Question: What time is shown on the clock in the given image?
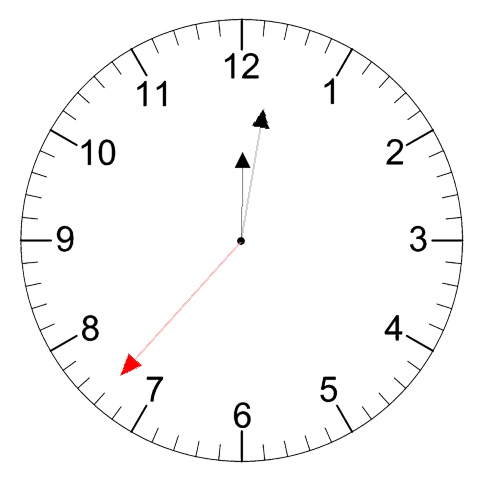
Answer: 12:01:37